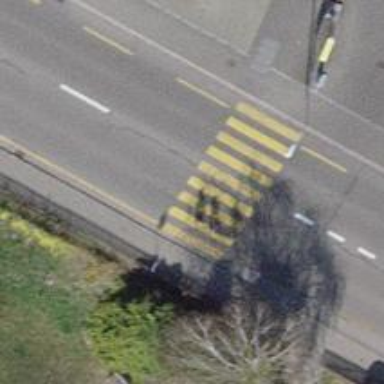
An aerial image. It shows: Uncontrolled zebra crossing on the road.